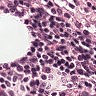
Metastatic tissue present: no